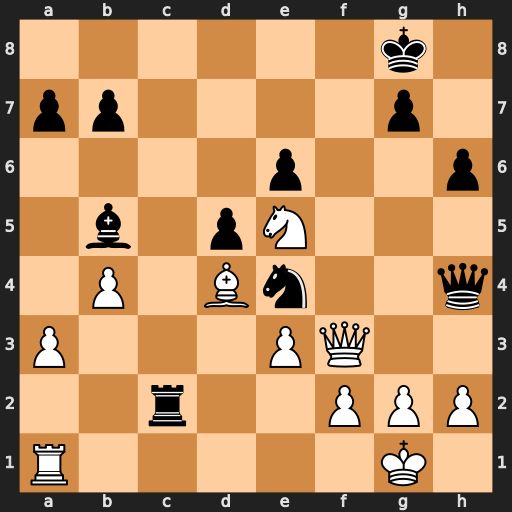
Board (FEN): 6k1/pp4p1/4p2p/1b1pN3/1P1Bn2q/P3PQ2/2r2PPP/R5K1
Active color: w
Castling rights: -
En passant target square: -
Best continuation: Qf7+ Kh7 Qg6+